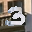
Label: 3